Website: crate-barrel
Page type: billing-address
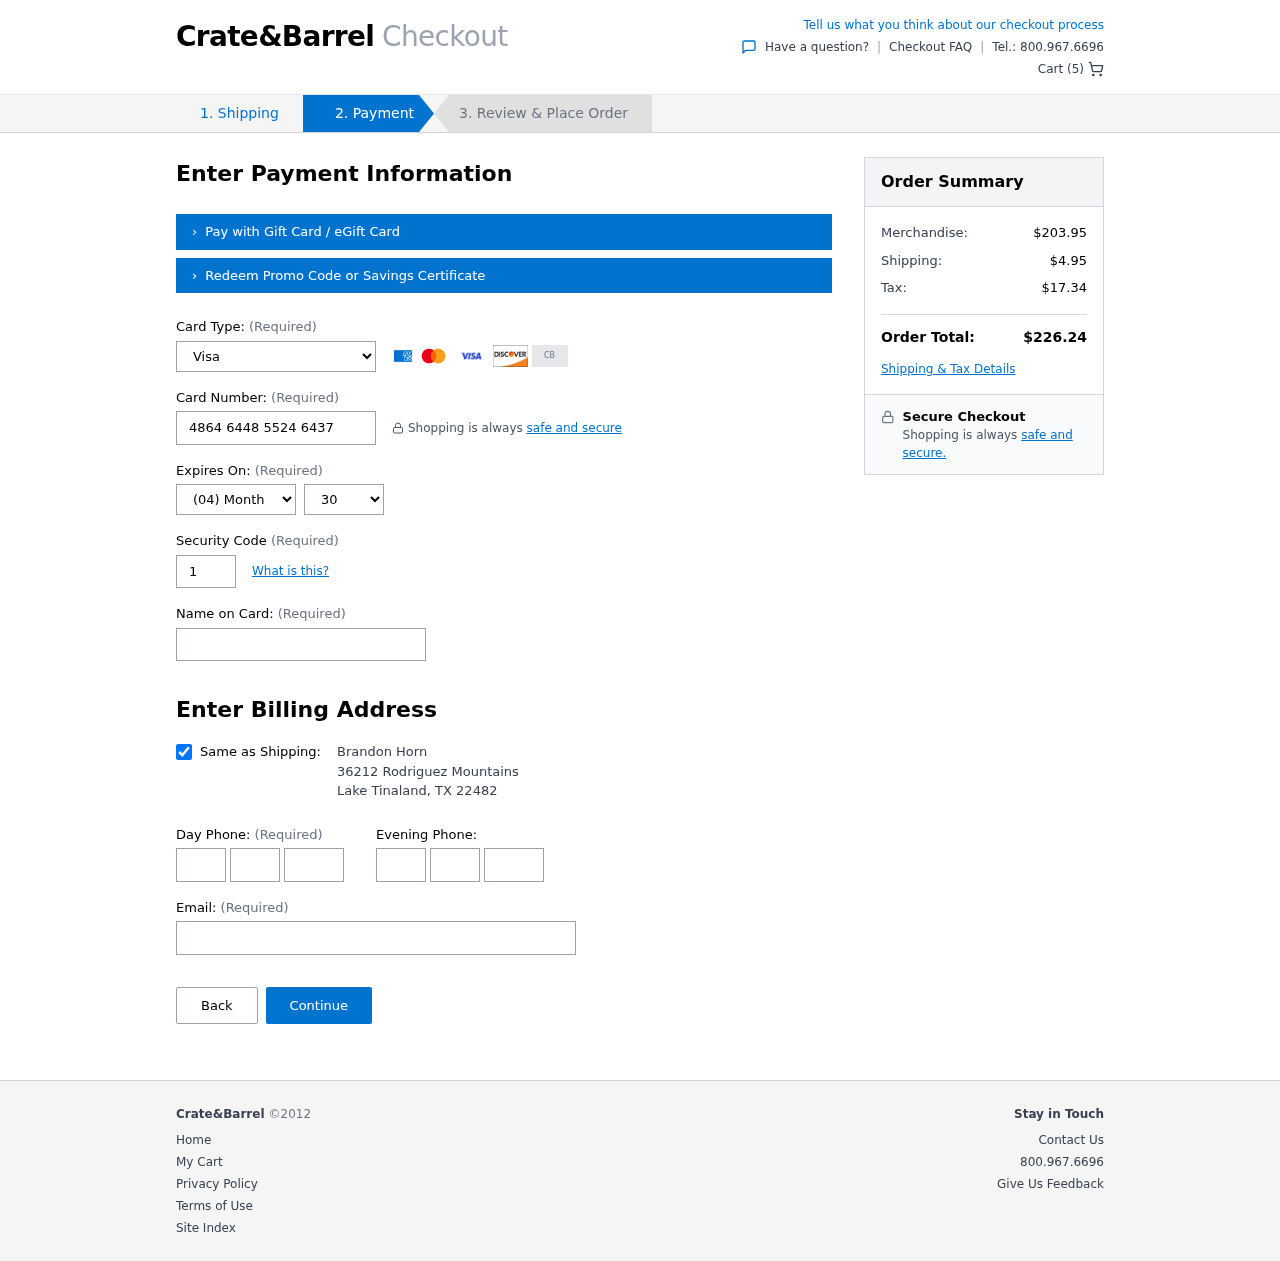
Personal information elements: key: PII_CARD_CVV
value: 192
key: PII_CARD_EXPIRY_MONTH
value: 04
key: PII_CARD_EXPIRY_YEAR
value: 30
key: PII_CARD_NUMBER
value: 4864 6448 5524 6437
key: PII_CARD_TYPE
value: Visa
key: PII_CITY
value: Lake Tinaland
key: PII_EMAIL
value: brandon.horn@gmail.com
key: PII_FULLNAME
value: Brandon Horn
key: PII_PHONE_AREA
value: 385
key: PII_PHONE_PREFIX
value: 719
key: PII_PHONE_SUFFIX
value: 4666
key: PII_POSTCODE
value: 22482
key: PII_STATE_ABBR
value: TX
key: PII_STREET
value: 36212 Rodriguez Mountains
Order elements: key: ORDER_NUM_ITEMS
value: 5
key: ORDER_SUBTOTAL
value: $203.95
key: ORDER_SHIPPING_COST
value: $4.95
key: ORDER_TAX
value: $17.34
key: ORDER_TOTAL
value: $226.24